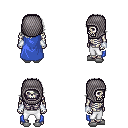
a pixel art fantasy rpg character, male body template, skeleton, blue cape, white pants, gray swoop hairstyle, chain hood, white cloth bracers, white slippers, four views (front, back, left, right), 2x2 character sprite sheet, small pixel art, hard edges, no anti-aliasing